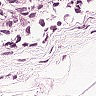
Metastatic tissue present: yes